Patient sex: M
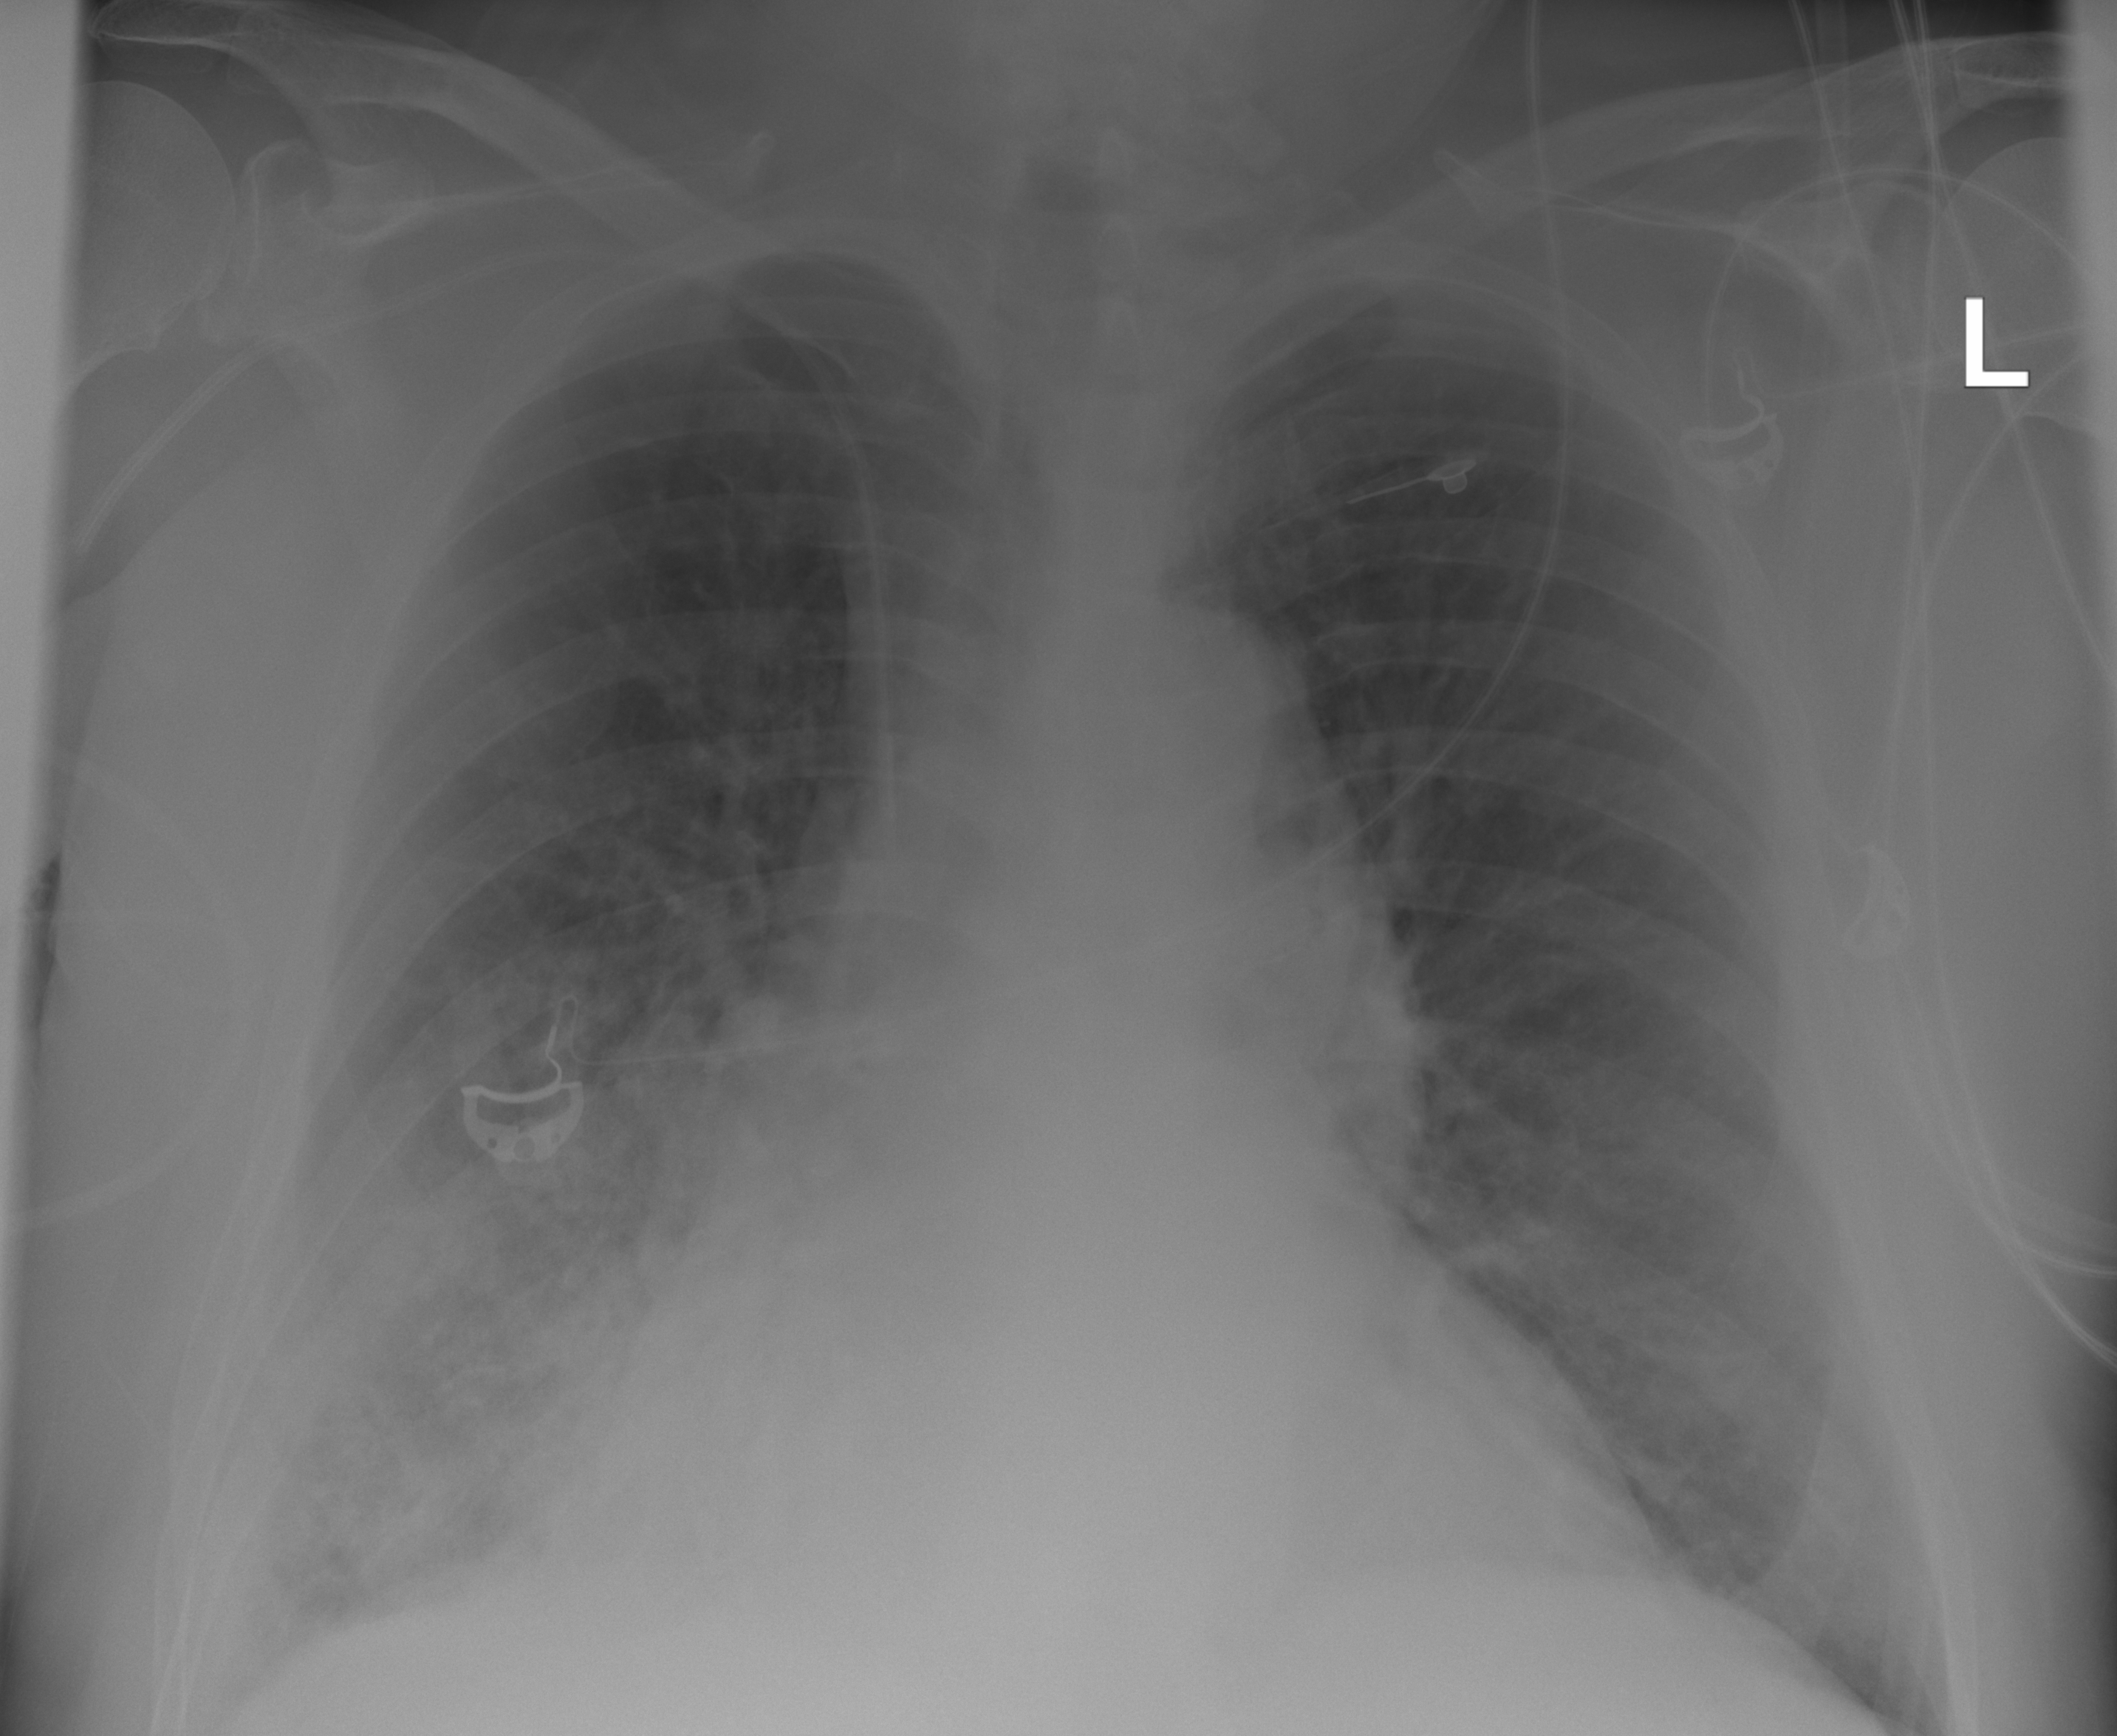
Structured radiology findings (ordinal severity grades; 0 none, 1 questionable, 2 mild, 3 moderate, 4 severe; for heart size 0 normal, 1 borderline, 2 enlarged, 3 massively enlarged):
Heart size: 2
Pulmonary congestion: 1
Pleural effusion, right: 1
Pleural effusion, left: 0
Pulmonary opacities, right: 2
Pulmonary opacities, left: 1
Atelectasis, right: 3
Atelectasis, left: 1